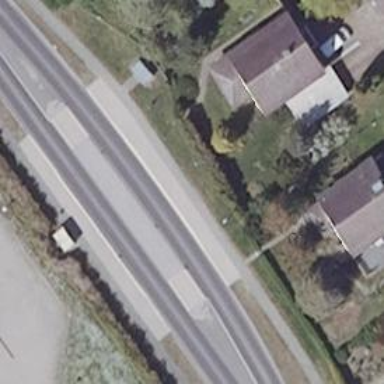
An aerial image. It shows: Traffic calming island.